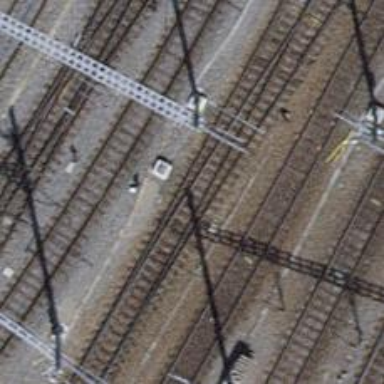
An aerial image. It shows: Single-track electrified railway with contact line.